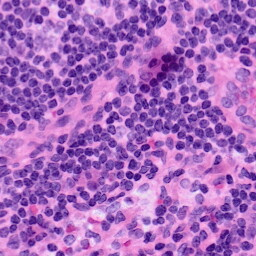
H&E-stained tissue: LymphNode